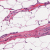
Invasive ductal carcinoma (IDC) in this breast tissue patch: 0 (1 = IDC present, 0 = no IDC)